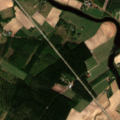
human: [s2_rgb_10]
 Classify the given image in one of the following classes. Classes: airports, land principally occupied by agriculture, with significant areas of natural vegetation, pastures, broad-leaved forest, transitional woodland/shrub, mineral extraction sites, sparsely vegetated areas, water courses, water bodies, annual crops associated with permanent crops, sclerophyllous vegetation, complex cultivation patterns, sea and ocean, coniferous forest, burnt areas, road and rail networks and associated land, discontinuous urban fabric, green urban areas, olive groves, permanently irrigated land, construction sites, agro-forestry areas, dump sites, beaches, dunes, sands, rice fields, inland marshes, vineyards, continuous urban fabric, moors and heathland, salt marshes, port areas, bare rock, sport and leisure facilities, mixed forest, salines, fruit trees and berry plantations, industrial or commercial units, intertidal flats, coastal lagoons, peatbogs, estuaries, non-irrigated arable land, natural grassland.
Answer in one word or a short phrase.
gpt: non-irrigated arable land, land principally occupied by agriculture, with significant areas of natural vegetation, coniferous forest, mixed forest